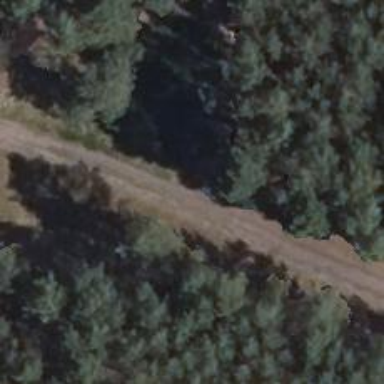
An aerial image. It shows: Sandy track road with grade4 tracktype.